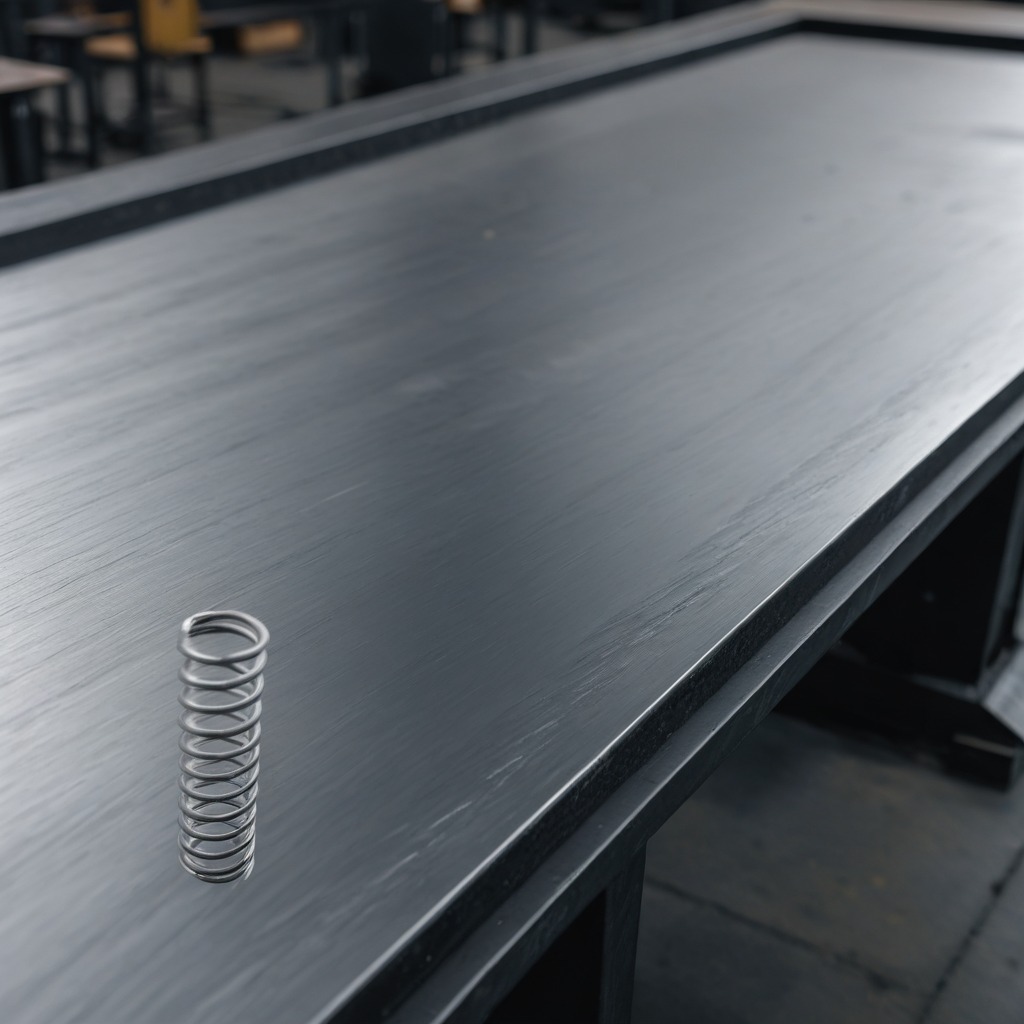
A coiled metal spring lies on a cold steel table in a mining workshop.